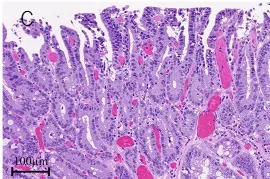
Gastroscopy and pathological findings. Hematoxylin-eosin staining shows two adenocarcinomas (B, C).
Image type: pathology (h&e)